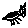
Label: cat